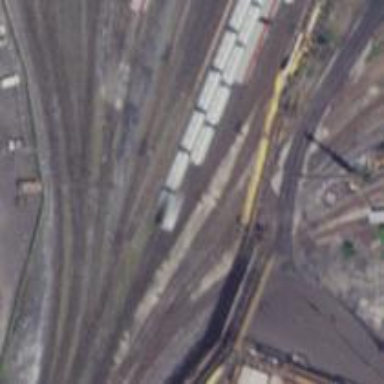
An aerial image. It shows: Railway yard in service.